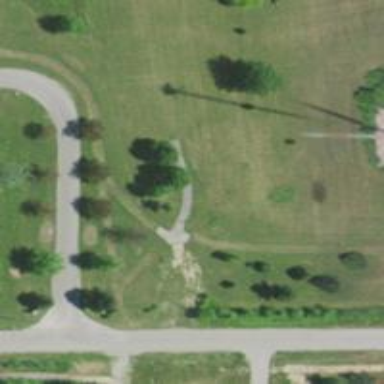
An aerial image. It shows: Path for both road and golf.